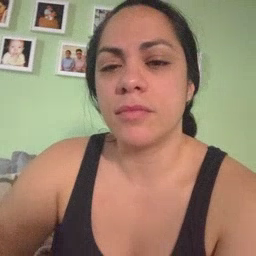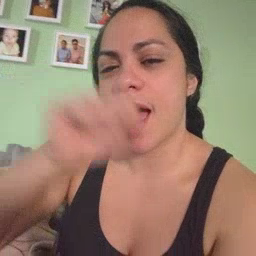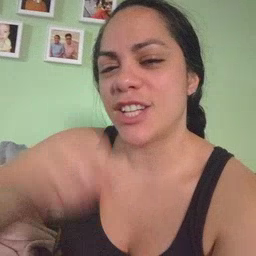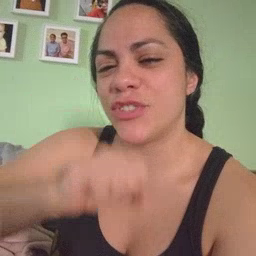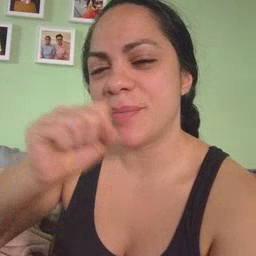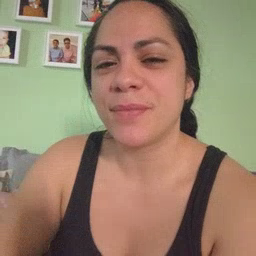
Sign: icecream